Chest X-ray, PA view. Patient: 52 years old, sex F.
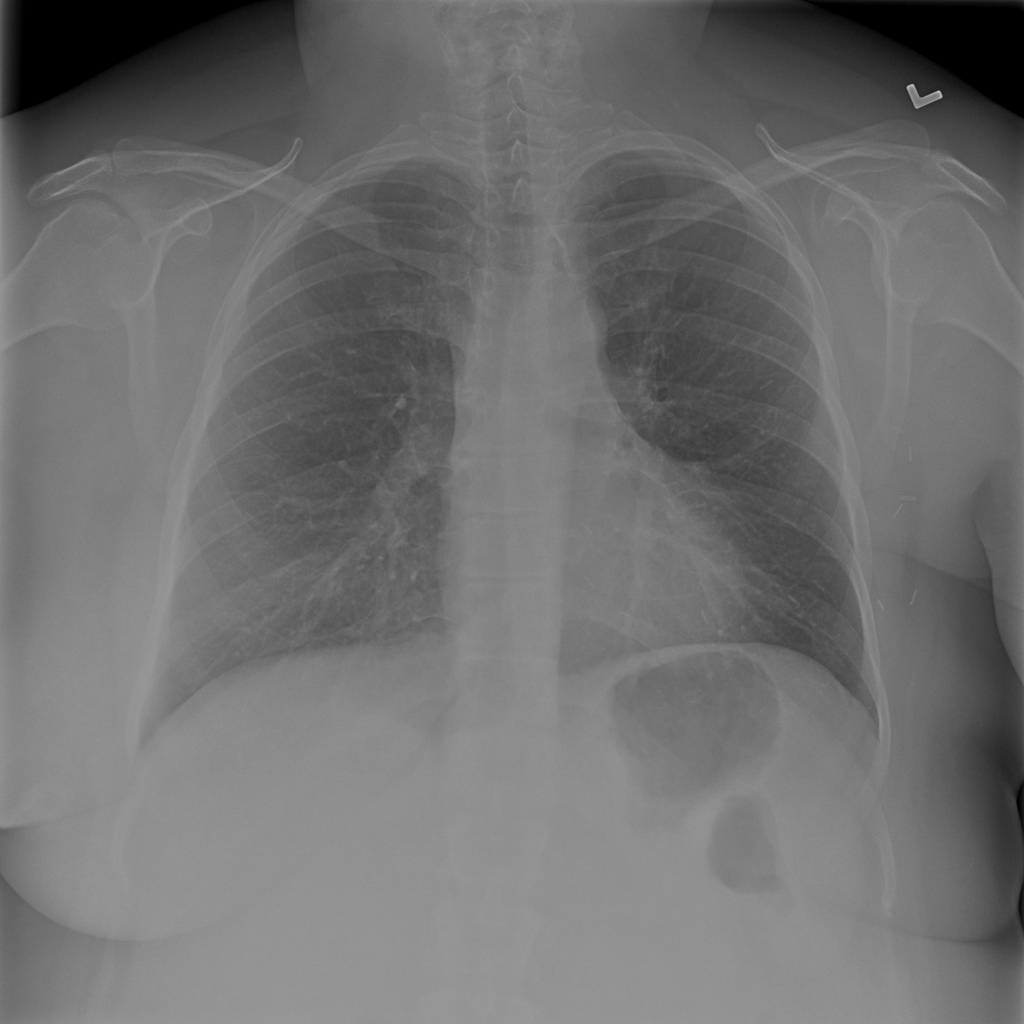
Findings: Infiltration